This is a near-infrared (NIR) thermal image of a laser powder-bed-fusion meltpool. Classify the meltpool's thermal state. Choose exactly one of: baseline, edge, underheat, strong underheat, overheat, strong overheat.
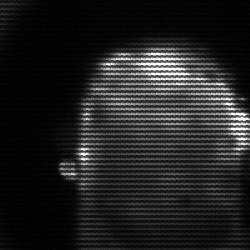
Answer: baseline